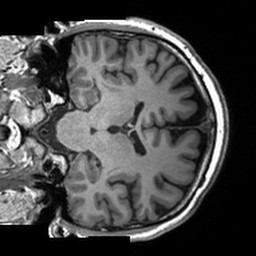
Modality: T1w
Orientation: coronal
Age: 35
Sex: male
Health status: healthy
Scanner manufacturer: siemens
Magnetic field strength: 3 T
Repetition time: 2 s
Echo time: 0.00203 s